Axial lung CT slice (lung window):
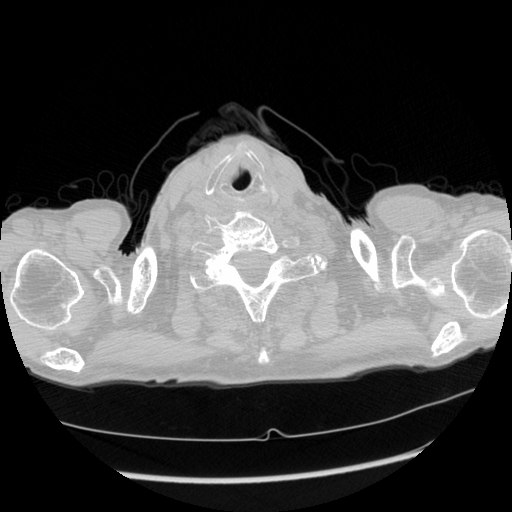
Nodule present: no